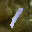
Label: 1